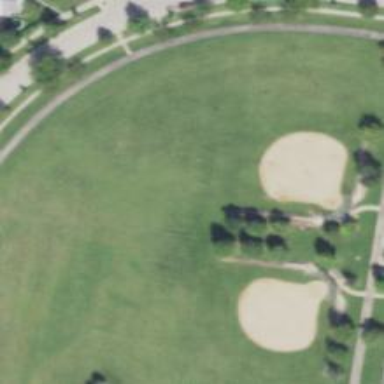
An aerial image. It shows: Baseball pitch for leisure land.